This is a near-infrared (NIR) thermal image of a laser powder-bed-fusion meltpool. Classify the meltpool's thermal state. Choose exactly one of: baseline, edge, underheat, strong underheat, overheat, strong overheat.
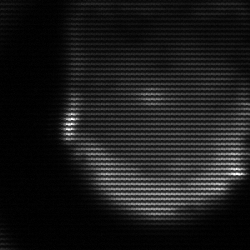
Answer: edge